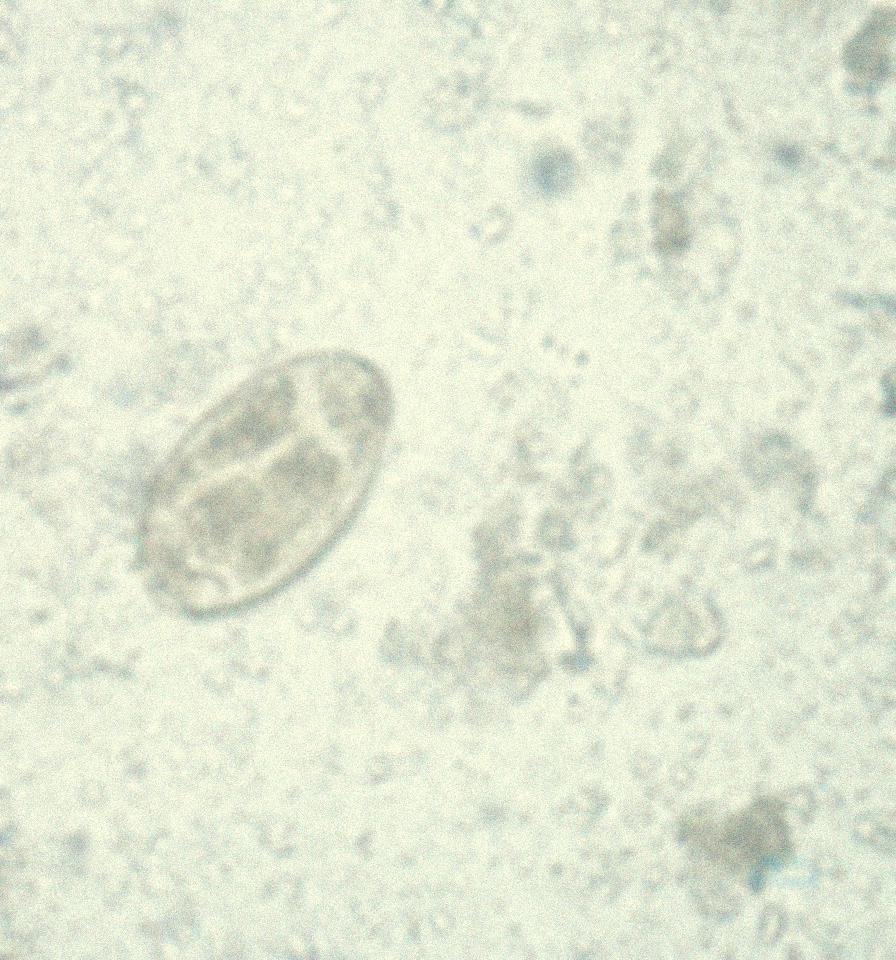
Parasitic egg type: Paragonimus spp